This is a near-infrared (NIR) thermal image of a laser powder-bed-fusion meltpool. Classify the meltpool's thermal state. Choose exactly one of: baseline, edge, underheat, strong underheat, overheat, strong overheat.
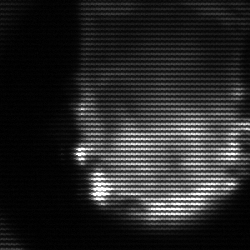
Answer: baseline